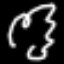
Label: squiggle